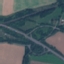
Land use / land cover: Highway